Question: is it possible to achieve the aimed scenario?
'''
<!DOCTYPE html>
<html>
<head>
<title>My Product Brand Name</title>
</head>
<body>
<!-- api.localaccountsignup section -->
<div id="api1"></div>
<!-- api.signuporsignin -->
<div id="api2"></div>
</body>
</html>
'''
Ideally, I'd have a frontend that hosts local account signup and signup or signing, as the image below

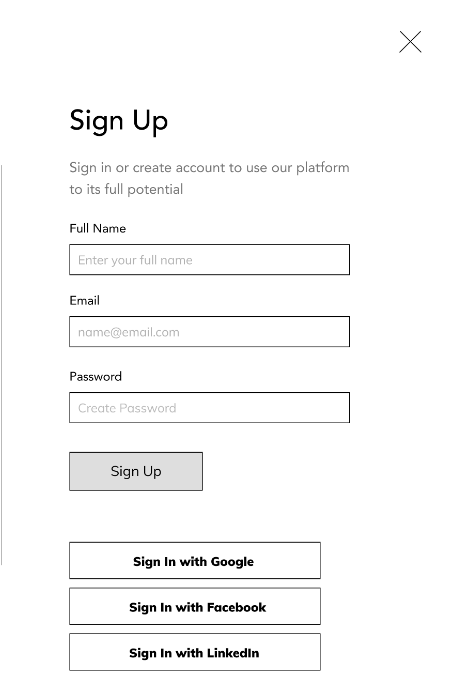
Answer: Create 2 policies.
1. A Sign Up policy. It will use B2C to render the "Full Name", "Email" and "Password" fields. Use custom HTML to add 3 buttons "Google", "Facebook", "LinkedIn". Each button will link to your application: myapp.com/<social_provider_name>. When a user hits one of these links, the app should send the user to the 2nd policy with a respecticve domain_hint parameter.
2. This policy will have "Google", "Facebook", "LinkedIn" IdPs configured. Each will be configured for direct sign in. The app will pass a parameter domain_hint based off of the users action from Policy 1, and will then cause the user to hit the Social IdP they selected.
Adding parameters using MSAL:
<URL>